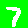
Digit: 7